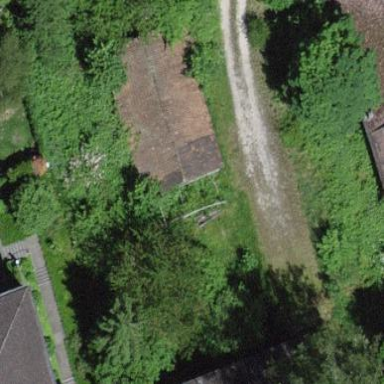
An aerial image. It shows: Barn.